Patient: sex F, age 63
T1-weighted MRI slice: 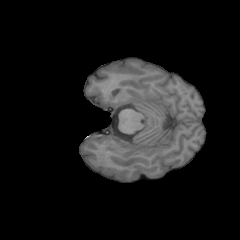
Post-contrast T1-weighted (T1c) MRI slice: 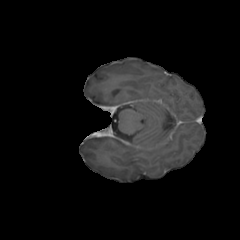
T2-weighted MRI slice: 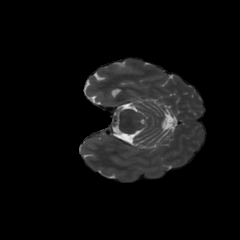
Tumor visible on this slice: no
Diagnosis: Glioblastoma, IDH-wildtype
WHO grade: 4